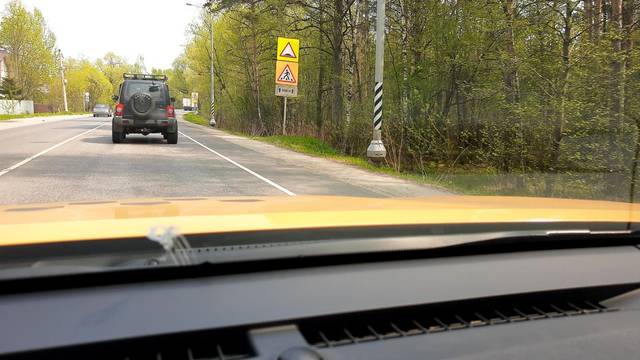
Region: Russia
Coordinates: 55.868, 38.423